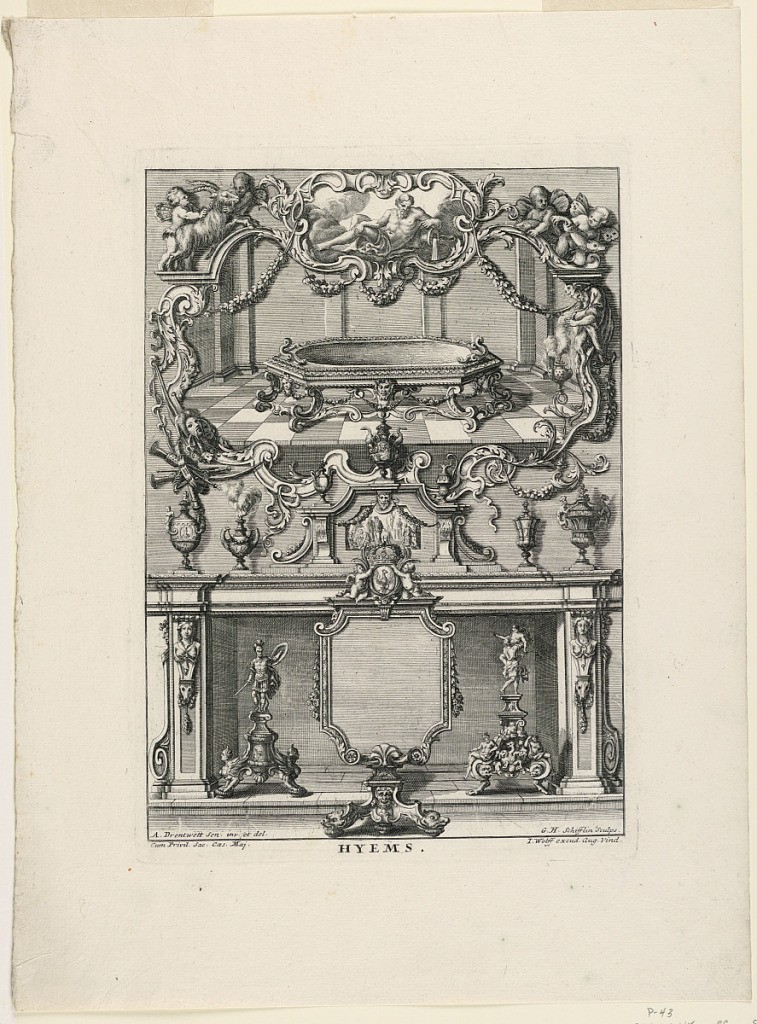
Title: Unterschiedlich Augspurgische Goldschmidts Arbeit, "Hyms", Plate 4
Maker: Abraham Drentwet, German, 1647 – 1727
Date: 1721–40
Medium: Engraving
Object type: Print
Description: Vertical rectangle. A large wall frame above a fireplace, with putti, scrolls, trophies, etc. Inside it, a large shallow basin, with mascarons and two snakes. On the mantel below, six urns and a perfume burner. In the fireplace, two large andirons, and before it, a large fire screen, with an eagle, putti and a crown above. Below, the artists' names.